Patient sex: F
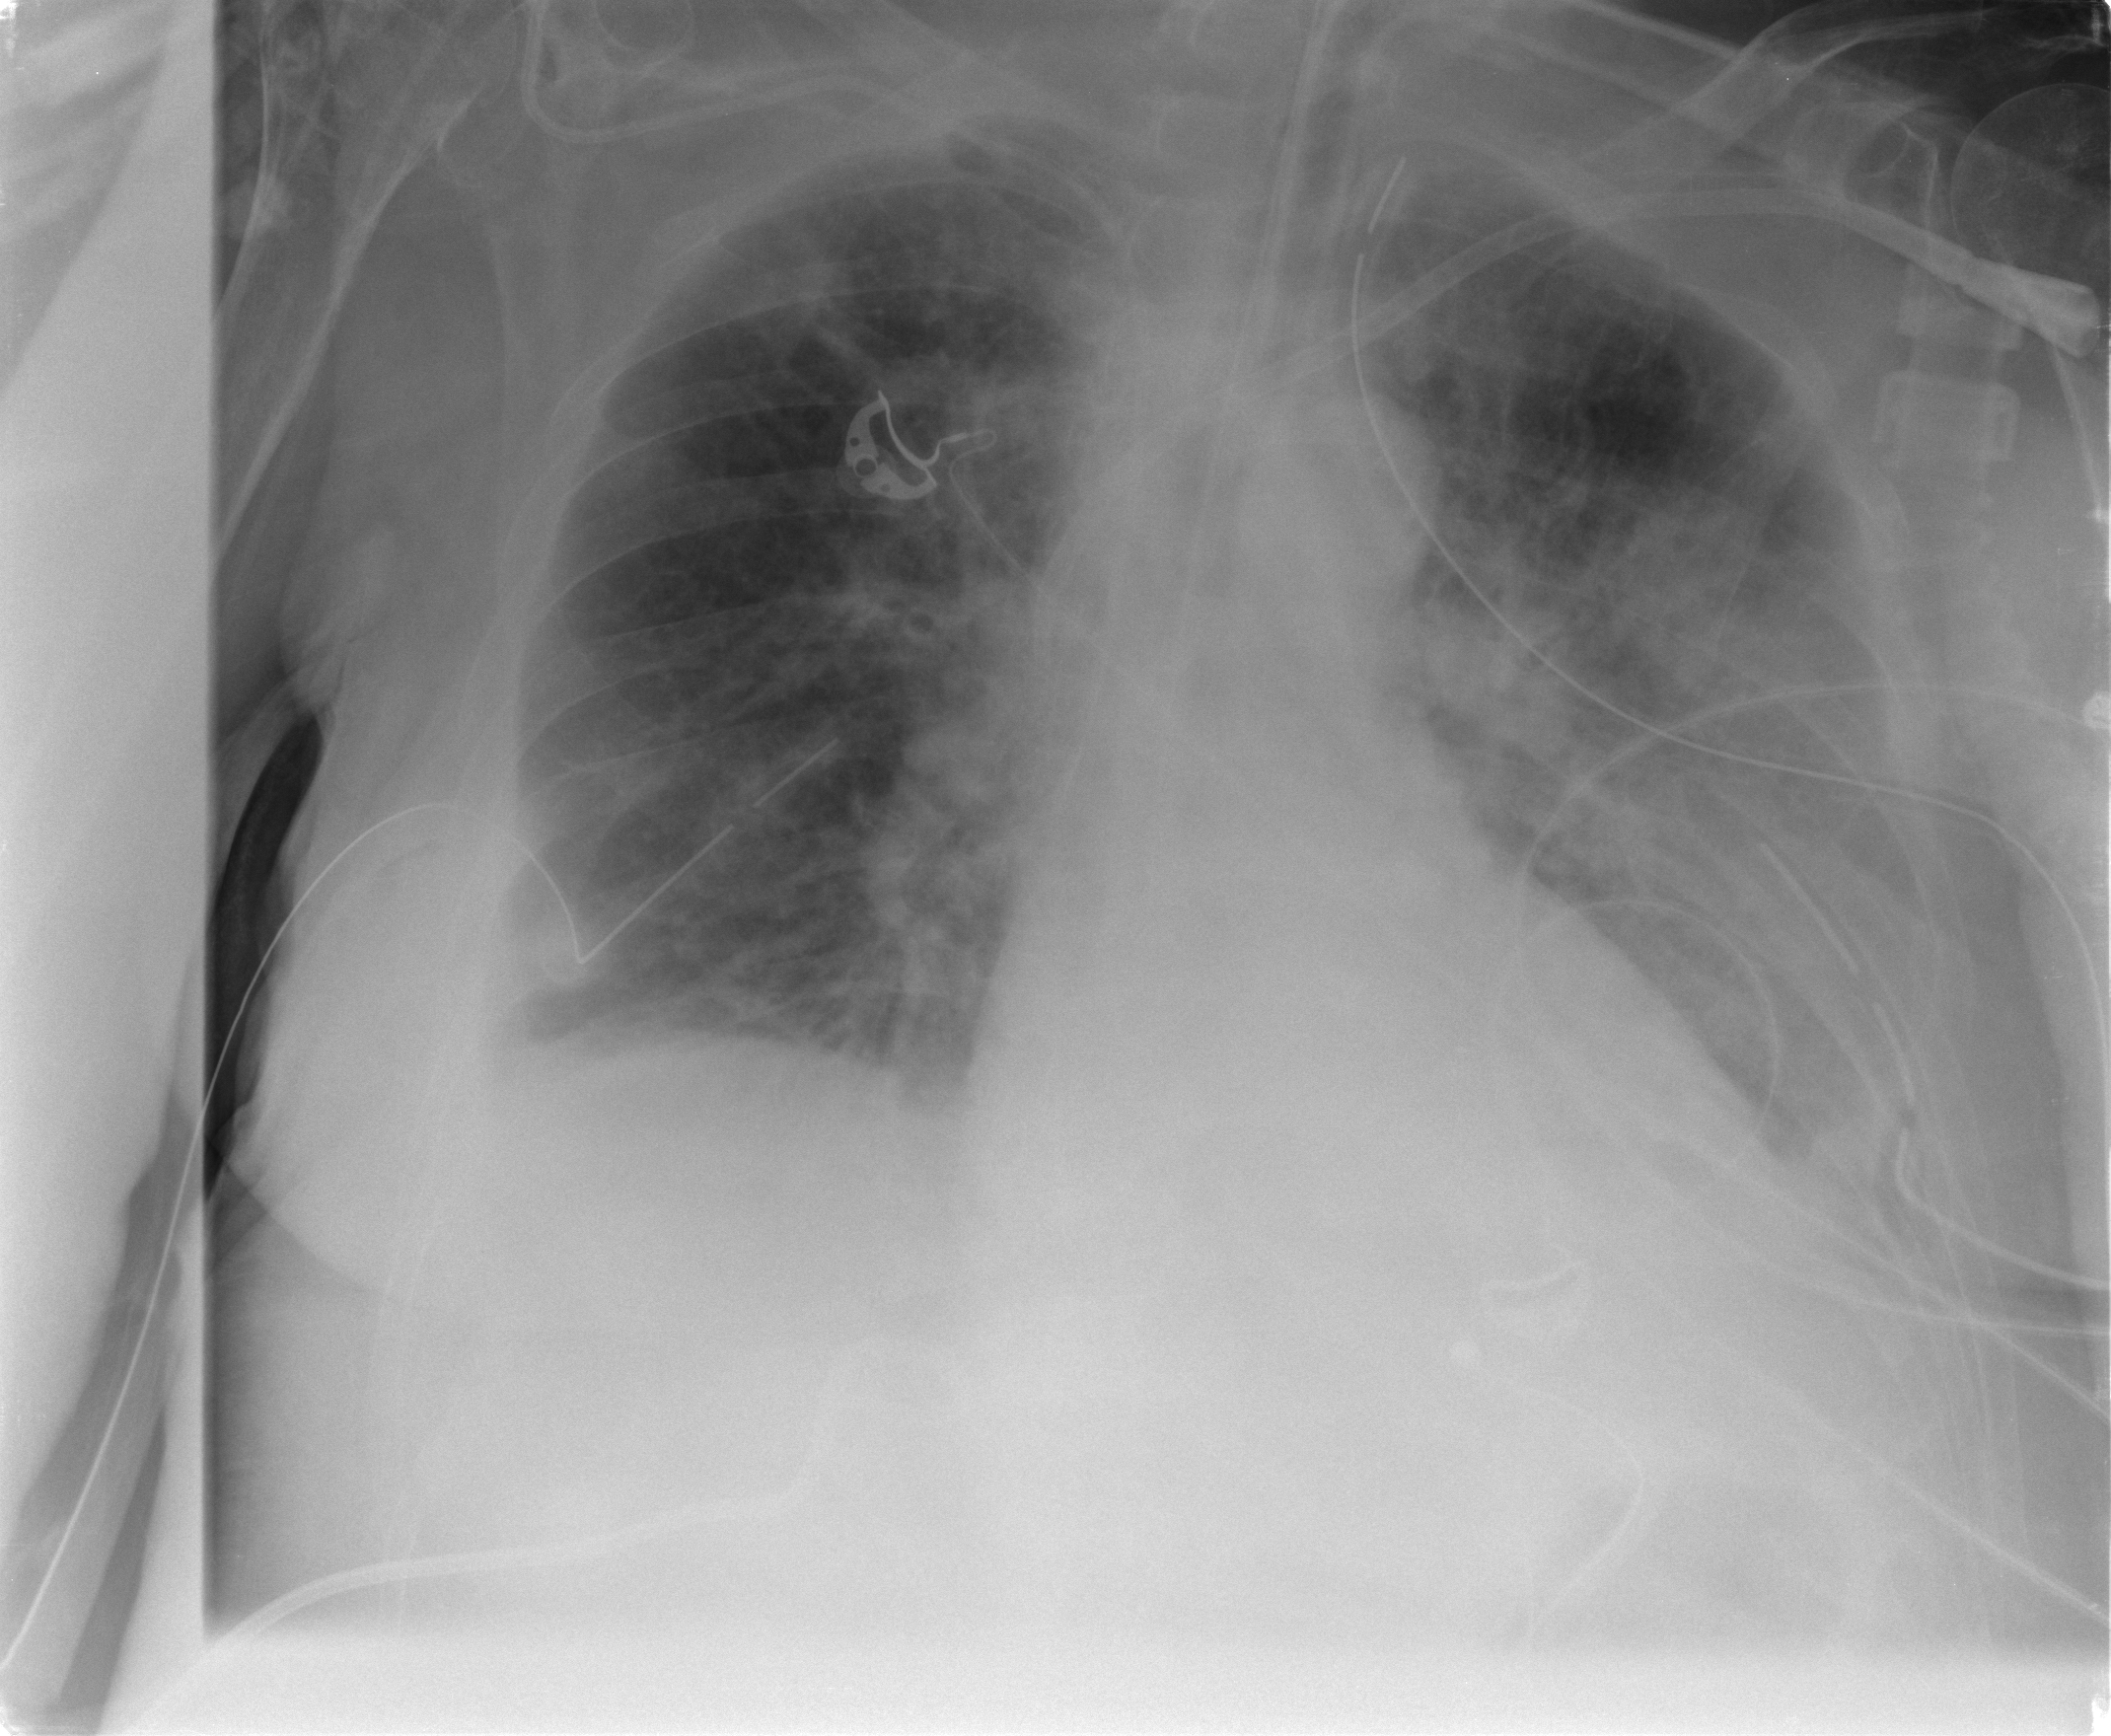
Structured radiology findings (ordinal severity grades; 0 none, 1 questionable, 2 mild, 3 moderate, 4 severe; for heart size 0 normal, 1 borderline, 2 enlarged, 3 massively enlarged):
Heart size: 2
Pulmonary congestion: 2
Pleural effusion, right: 2
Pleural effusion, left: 3
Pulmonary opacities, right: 1
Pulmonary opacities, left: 3
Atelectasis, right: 2
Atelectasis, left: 2